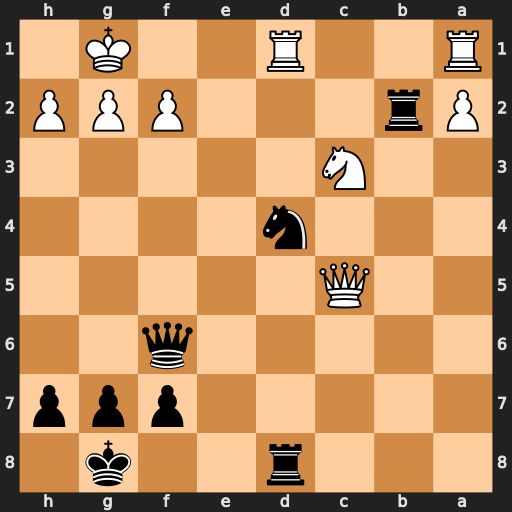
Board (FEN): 3r2k1/5ppp/5q2/2Q5/3n4/2N5/Pr3PPP/R2R2K1
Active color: b
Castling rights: -
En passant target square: -
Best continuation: Qxf2+ Kh1 Qxg2#